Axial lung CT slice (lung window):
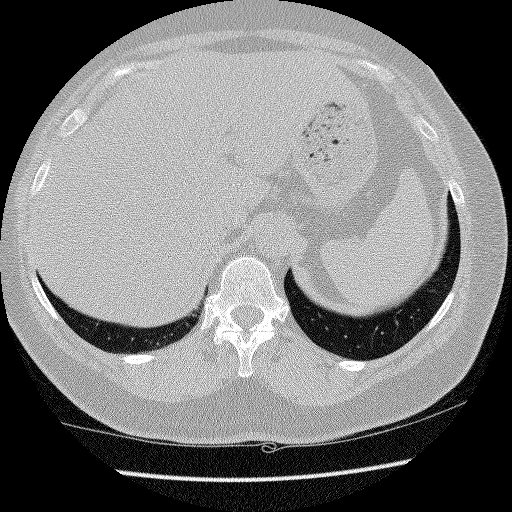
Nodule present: no